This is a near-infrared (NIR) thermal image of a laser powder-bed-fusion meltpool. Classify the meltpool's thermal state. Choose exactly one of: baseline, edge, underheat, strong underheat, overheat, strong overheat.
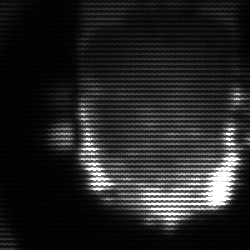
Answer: baseline